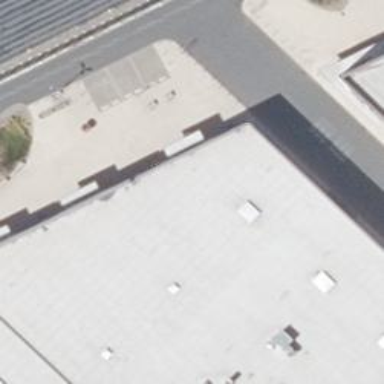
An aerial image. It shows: Drugstore.